Interaction volume radius: 5 \u00c5
Interaction volume height: 25 \u00c5
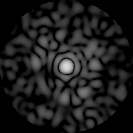
Disorder parameter: 0.8055